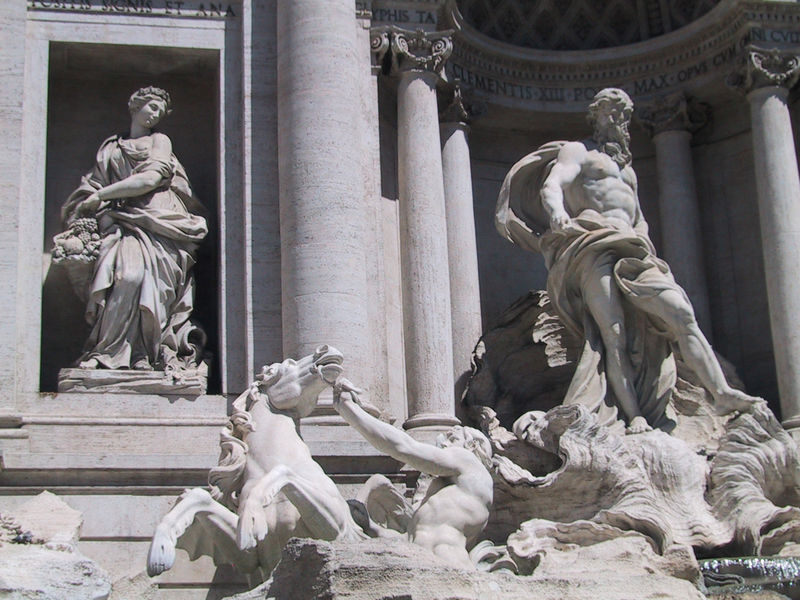
Titel: Fontana di Trevi (Trevibrunnen)
Künstler: Niccoló Salvi
Standort: Rom, Palazzo Poli (EU - I - Latium)
Schlagwörter: mann, nackt, schatten, wasser, frau, licht, marmor, säule, säulen, weiss, tuch, bart, stein, füllhorn, figur, brunnen, pferd, früchte, skulptur, statue, mähne, schrift, welle, ecke, herbst, korb, nische, mythologie, rom, kapitell, max, neptun, poseidon, trevi, neptunbrunnen, quattro fontane, quattro, mann rossebändiger